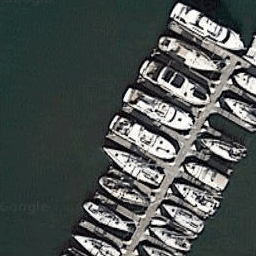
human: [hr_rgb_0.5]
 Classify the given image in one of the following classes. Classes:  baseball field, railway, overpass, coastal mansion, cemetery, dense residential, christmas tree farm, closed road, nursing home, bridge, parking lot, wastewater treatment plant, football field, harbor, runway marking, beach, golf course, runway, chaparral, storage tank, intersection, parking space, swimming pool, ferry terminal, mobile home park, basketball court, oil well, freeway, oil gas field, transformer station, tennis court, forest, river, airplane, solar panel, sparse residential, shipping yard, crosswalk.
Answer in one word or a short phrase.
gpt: harbor